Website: ulta-beauty
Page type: address-validator
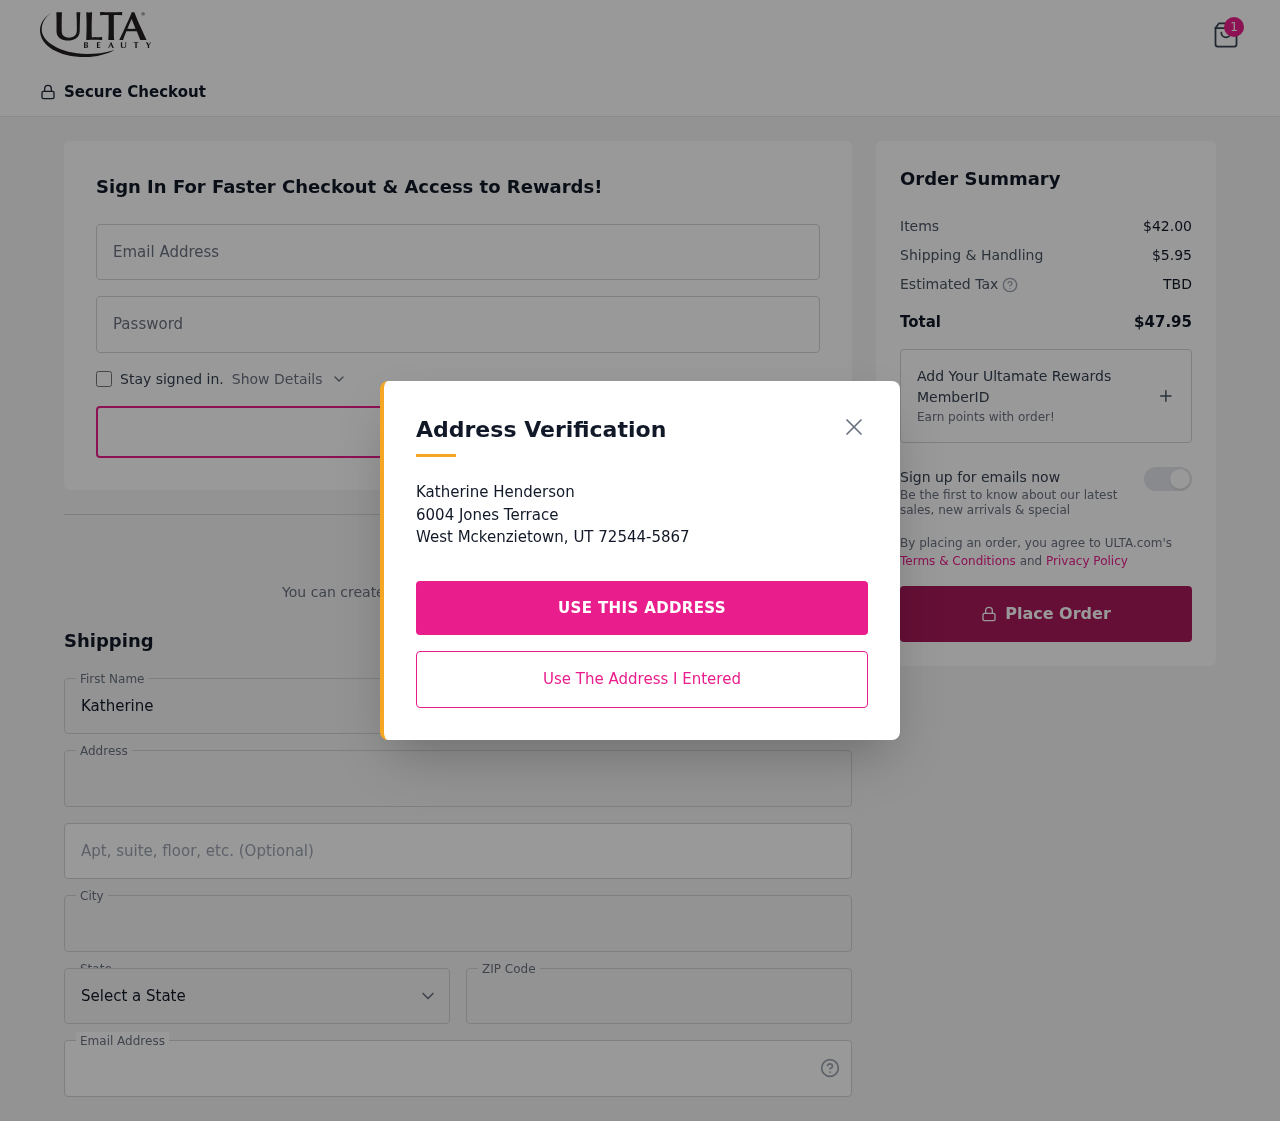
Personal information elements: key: PII_CITY
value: West Mckenzietown
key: PII_EMAIL
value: katherine_henderson@gmail.com
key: PII_FIRSTNAME
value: Katherine
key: PII_LASTNAME
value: Henderson
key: PII_POSTCODE
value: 72544
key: PII_STATE_ABBR
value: UT
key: PII_STREET
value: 6004 Jones Terrace
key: PII_STREET2
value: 6004 Jones Terrace
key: PII_FULLNAME2
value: Katherine Henderson
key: PII_CITY2
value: West Mckenzietown
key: PII_STATE_ABBR2
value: UT
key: PII_POSTCODE_FULL
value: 72544
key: PII_POSTCODE_EXT
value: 5867
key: PII_POSTCODE_NUMERIC
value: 72544
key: PII_POSTCODE_EXT_NUMERIC
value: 5867
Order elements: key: ORDER_NUM_ITEMS
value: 1
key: ORDER_SUBTOTAL
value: $42.00
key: ORDER_SHIPPING_COST
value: $5.95
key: ORDER_TOTAL
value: $47.95